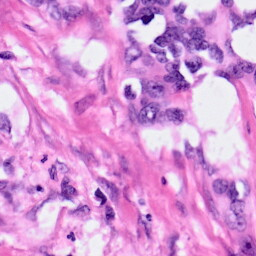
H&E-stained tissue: Pancreatic